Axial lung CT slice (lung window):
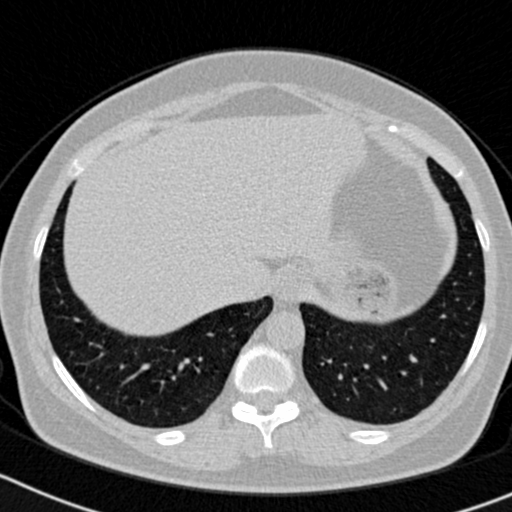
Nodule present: no